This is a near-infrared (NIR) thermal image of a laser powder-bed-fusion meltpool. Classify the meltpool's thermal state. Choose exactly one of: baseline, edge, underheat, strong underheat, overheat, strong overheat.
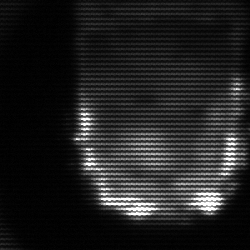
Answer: baseline